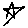
Label: star